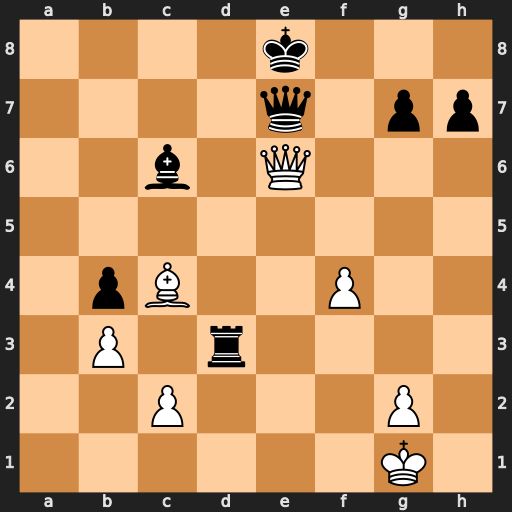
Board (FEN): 4k3/4q1pp/2b1Q3/8/1pB2P2/1P1r4/2P3P1/6K1
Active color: w
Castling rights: -
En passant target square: -
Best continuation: Qxc6+ Rd7 Be6